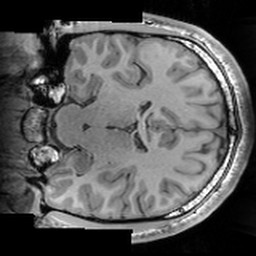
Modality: T1w
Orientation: coronal
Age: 18
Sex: male
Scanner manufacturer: siemens
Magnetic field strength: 3 T
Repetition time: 1.63 s
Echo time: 0.00311 s